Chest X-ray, PA view. Patient: 54 years old, sex F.
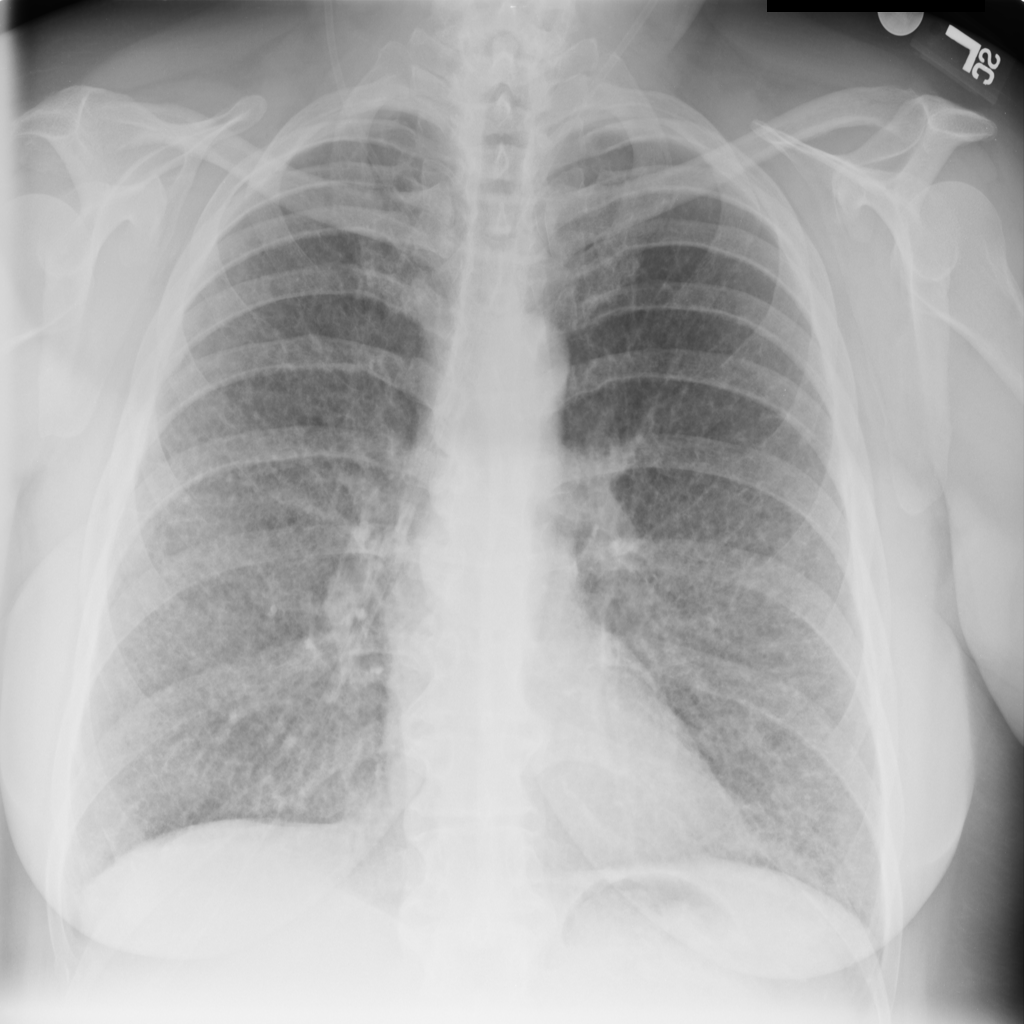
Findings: No Finding